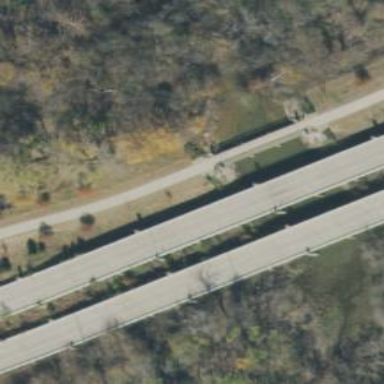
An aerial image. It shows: There is bridge in the image.